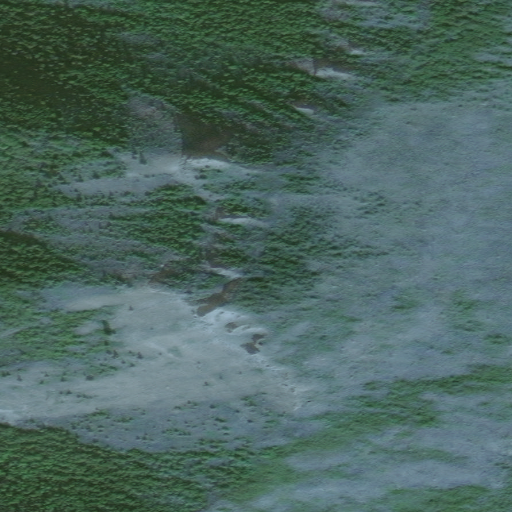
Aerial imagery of mountain in Alaska named Windfall Mountain containing only unknown